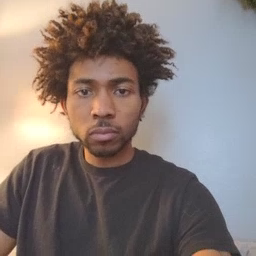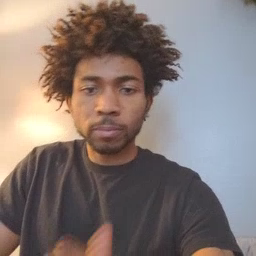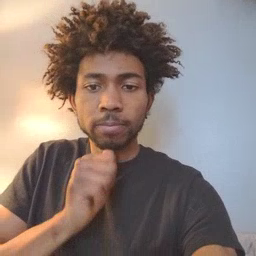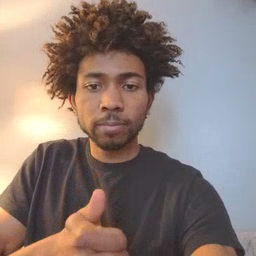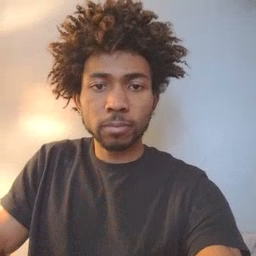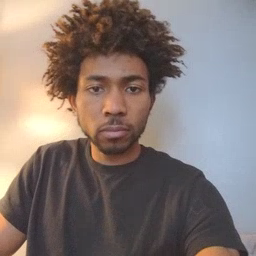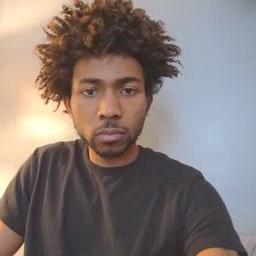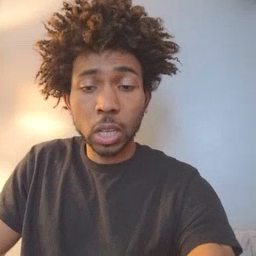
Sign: not